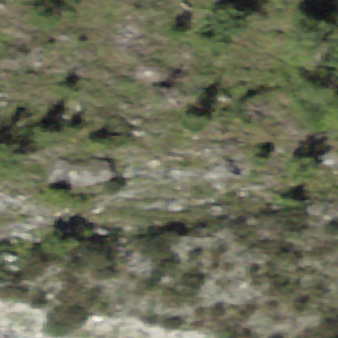
Label: bouldering_area